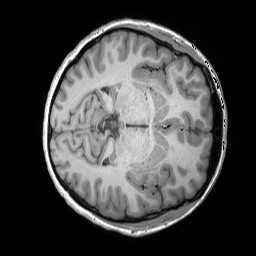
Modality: T1w
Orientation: axial
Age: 25
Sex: female
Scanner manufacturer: siemens
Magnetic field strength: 3 T
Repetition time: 1.9 s
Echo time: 0.00252 s